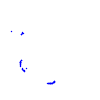
Particle: proton